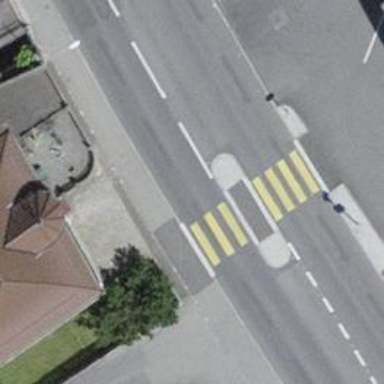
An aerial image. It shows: Marked road crossing with pedestrian island.